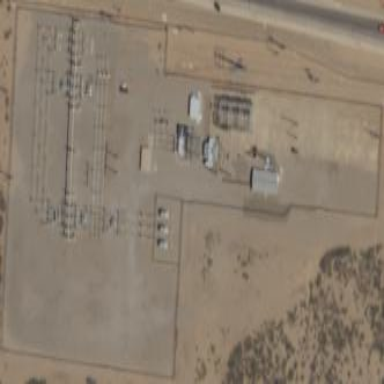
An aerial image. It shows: Power substation.